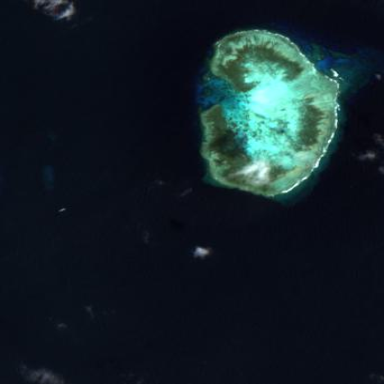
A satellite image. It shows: Beautiful reef in its natural habitat.